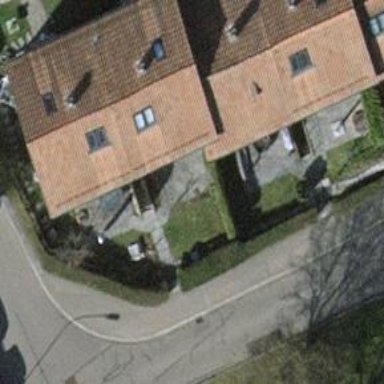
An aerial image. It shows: Beige house with gabled roof covered in orange-red roof tiles. The roof is oriented across the building.